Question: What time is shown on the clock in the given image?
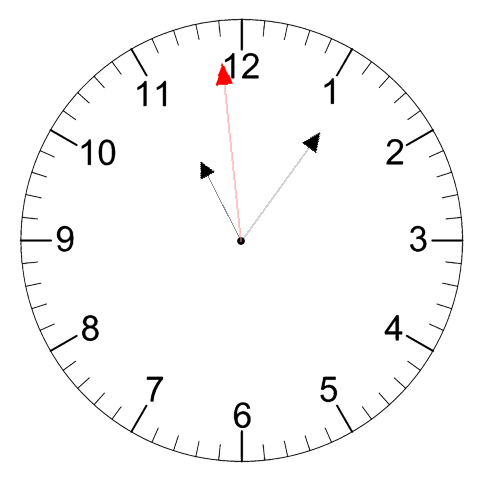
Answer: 11:05:59